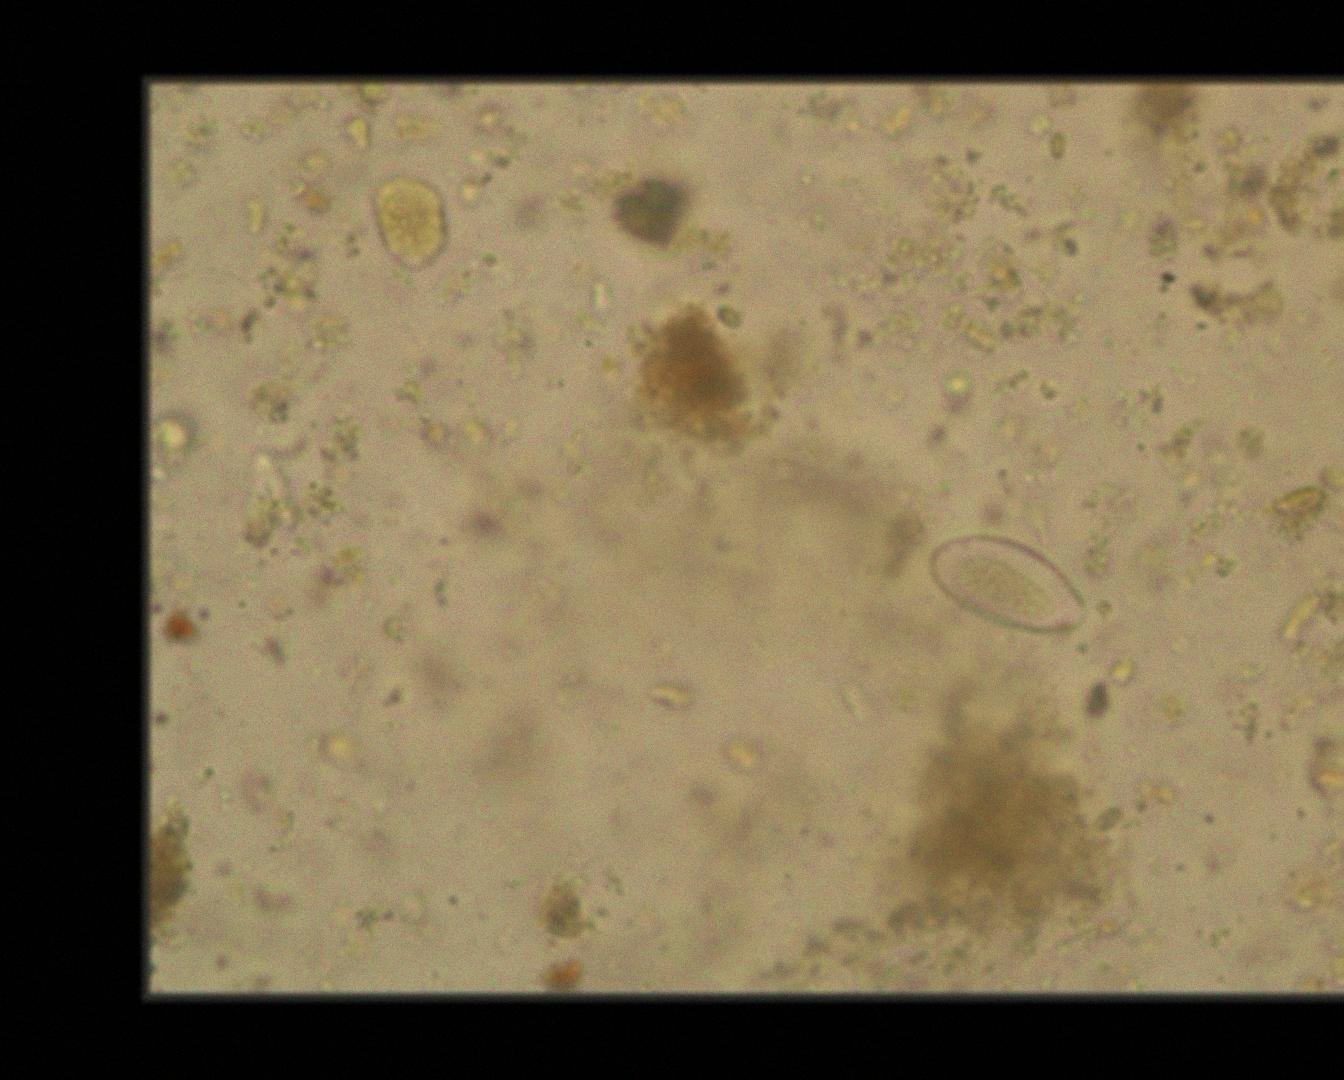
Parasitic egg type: Enterobius vermicularis